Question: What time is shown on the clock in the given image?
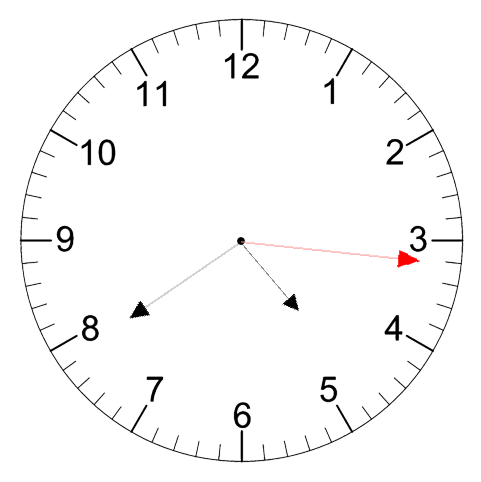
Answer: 04:39:16